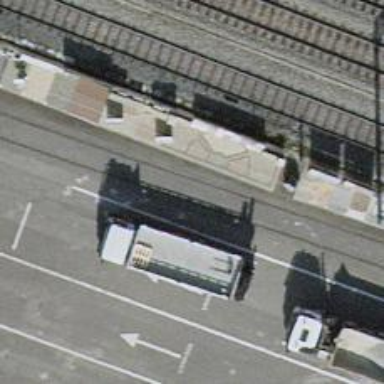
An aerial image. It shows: Railway level crossing.